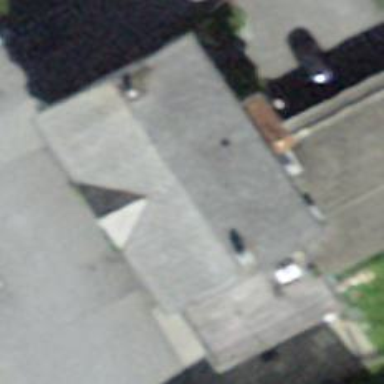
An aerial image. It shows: Restaurant.